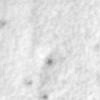
Label: no_change